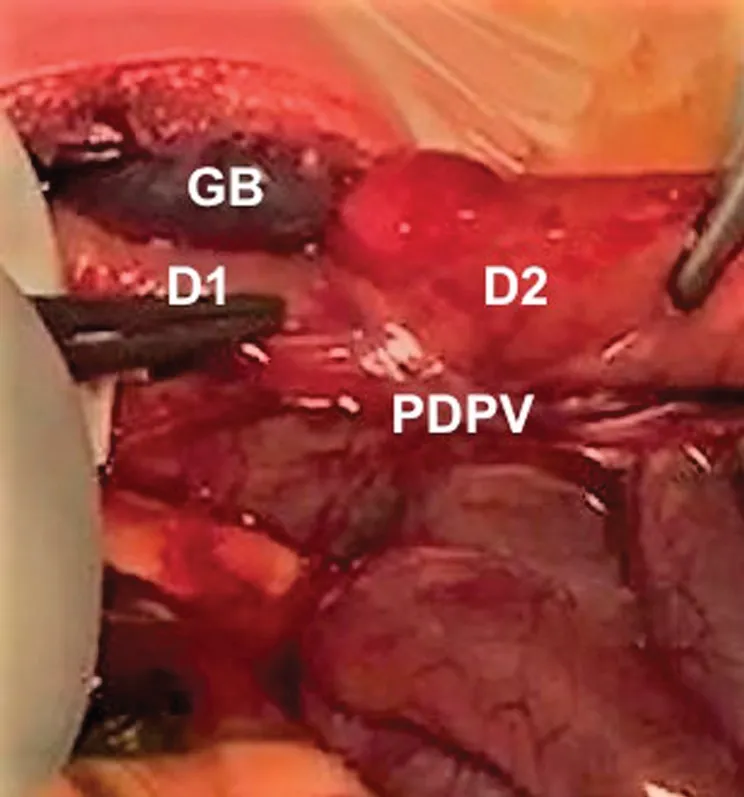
Intraoperative aspect: preduodenal portal vein crossing the second part of the duodenum. D1, first part of the duodenum; D2, second part of the duodenum; GB, gallbladder; PDPV, preduodenal portal vein.
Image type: medical_photograph (other_medical_photograph)